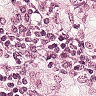
Metastatic tissue present: yes